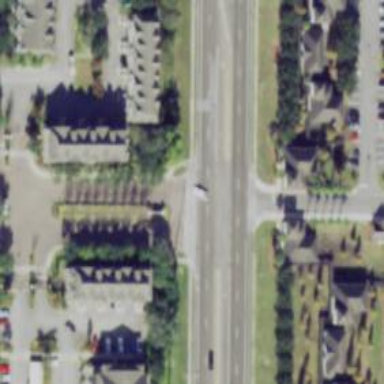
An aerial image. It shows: Zebra crossing on the road.